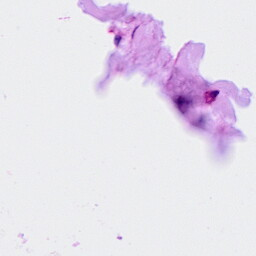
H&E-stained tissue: Ovarian